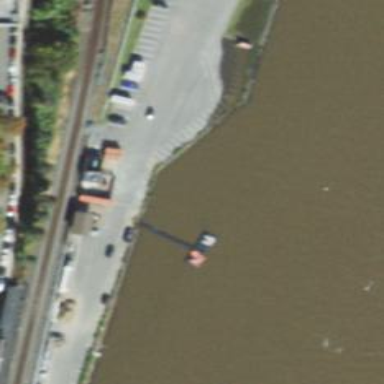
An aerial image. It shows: Man-made pier.